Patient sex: F
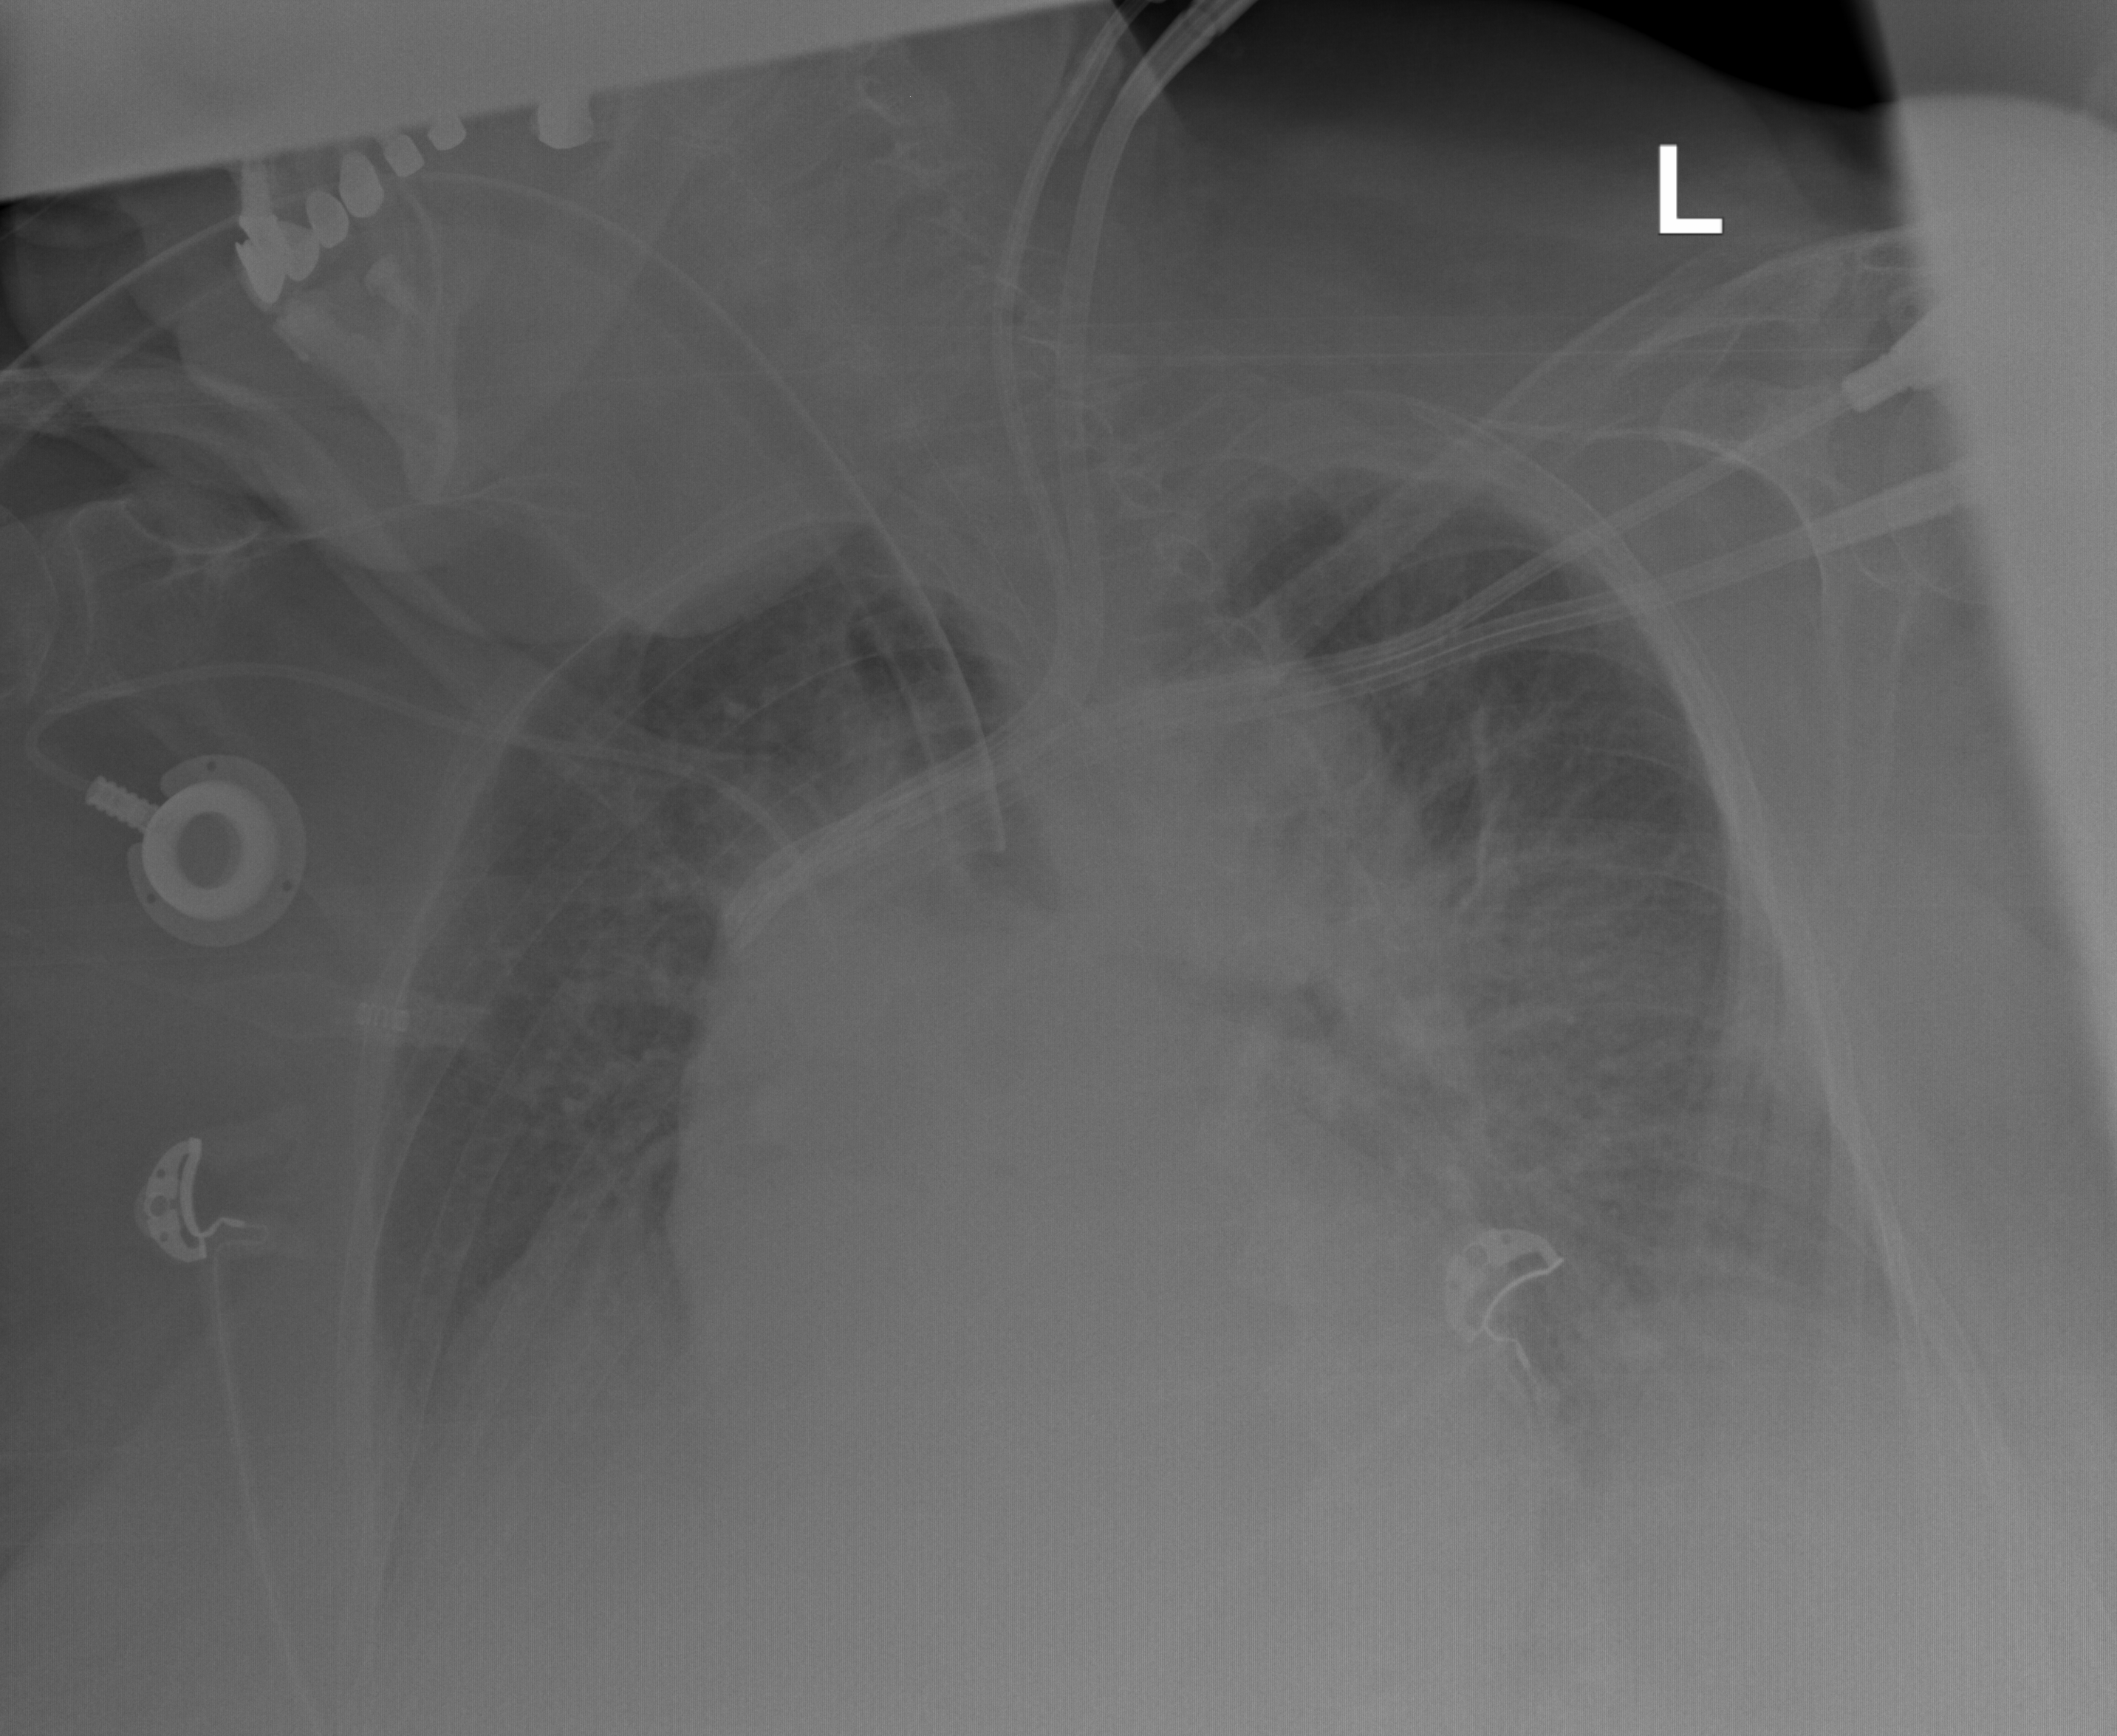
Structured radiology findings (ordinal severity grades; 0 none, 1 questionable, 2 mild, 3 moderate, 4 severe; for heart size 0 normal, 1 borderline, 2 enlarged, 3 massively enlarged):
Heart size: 2
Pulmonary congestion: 3
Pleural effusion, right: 2
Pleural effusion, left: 2
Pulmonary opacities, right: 3
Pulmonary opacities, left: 2
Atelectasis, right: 1
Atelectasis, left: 1